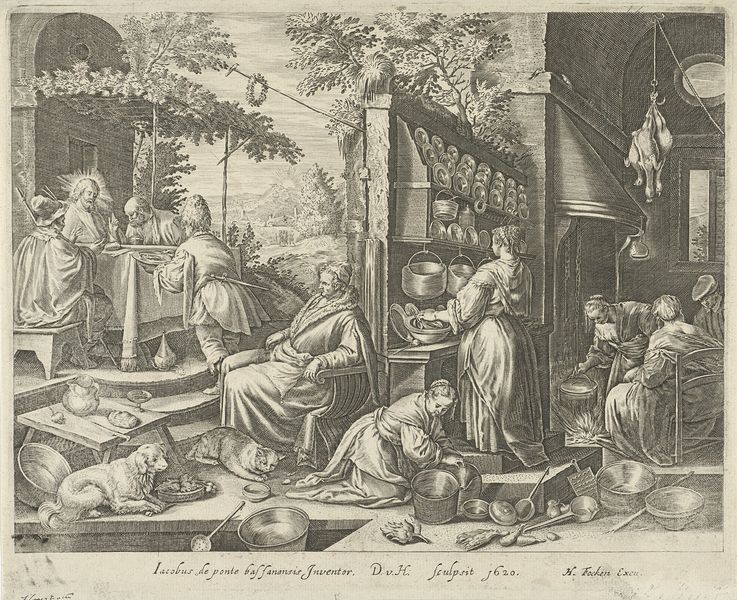
Titel: Maaltijd in Emmaüs
Künstler: Dirk van Hoogstraten
Standort: Amsterdam
Institution: Rijksmuseum
Schlagwörter: cuisine, scène